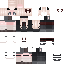
A female human skin with pale skin, wearing brown long hair dressed in a blue hoodie and black pants, featuring a closed mouth.